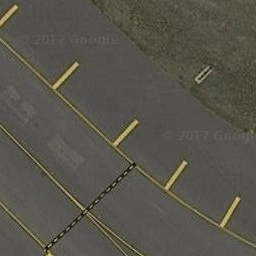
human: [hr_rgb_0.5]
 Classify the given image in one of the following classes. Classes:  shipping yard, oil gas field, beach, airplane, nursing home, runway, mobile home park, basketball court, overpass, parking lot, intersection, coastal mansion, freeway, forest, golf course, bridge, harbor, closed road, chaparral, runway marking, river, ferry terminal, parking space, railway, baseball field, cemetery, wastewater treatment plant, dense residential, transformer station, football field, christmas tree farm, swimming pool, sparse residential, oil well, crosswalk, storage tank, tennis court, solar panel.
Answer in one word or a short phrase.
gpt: runway marking